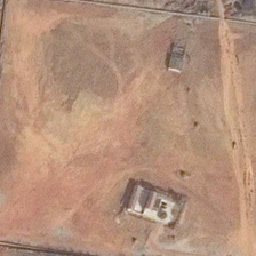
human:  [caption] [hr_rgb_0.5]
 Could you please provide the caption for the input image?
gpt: Two small buildings are located on a wasteland.

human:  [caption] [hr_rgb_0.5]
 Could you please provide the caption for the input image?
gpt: the bareland is on the side of the land .

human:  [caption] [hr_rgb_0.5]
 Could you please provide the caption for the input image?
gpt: The two small buildings are located on the native wasteland.

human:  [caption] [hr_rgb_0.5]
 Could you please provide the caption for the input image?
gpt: Two small buildings are located in the Khaki Desert.

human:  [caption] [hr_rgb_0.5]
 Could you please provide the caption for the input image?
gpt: Two small buildings stand on a yellow wasteland.